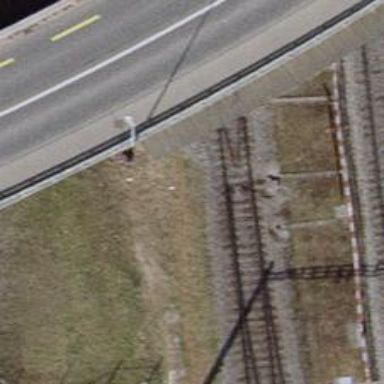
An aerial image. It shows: Single-track railway with electrified contact lines.